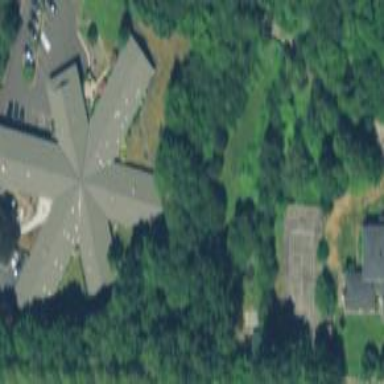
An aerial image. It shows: Building that serves as nursing home.